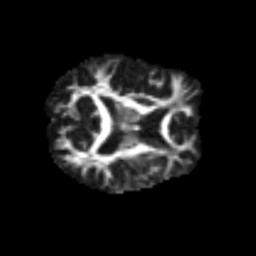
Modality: FA
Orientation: axial
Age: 39
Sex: male
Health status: ill
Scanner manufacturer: siemens
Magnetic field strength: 3 T
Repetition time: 8.7 s
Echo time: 0.11 s